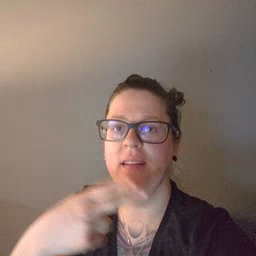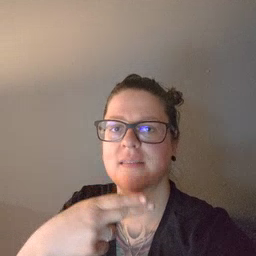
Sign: cut